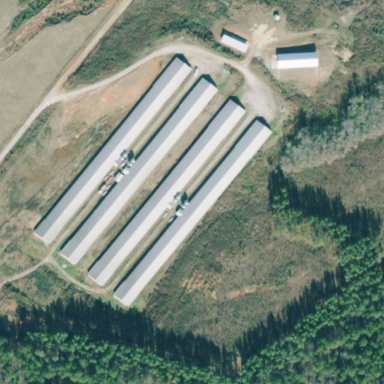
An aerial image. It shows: Poultry farmyard.